Question: I have a fragment activity that contains a Fragment , the Fragment starts an Asynctask that downloads some data, I have implemented a callback method in my Fragment that updates some values in an adapter and a listview. The problem I have is the following: This is my onCreateView method(important part):
'''
public View onCreateView(LayoutInflater inflater, ViewGroup container, Bundle savedInstanceState) {
list=(PullToRefreshListView)v1.findViewById(R.id.listapull);
adapterList=new ListViewAdapter(secciones, mContext);
}
'''
when I rotate the device while the AsyncTask is running, the doInBackground() method keeps running, then on post execute it triggers the listener and starts the callback method in my fragment, this method has the old references of my adapter and my list view:

The fragment and its content are recreated when an orientation change happens and that is correct, but does anyone knows why the call back method is keeping the reference to the adapter and listview that where created before the orientation change?
I have a button that executes the asynctask like this:
'''
asyncRefresh = new PullRefreshTask(taskContext, mContext, secciones);
asyncRefresh.setUpdatePull2RefreshListener(this);
asyncRefresh.execute();
'''
If the user press the button the asyncTask will set old Fragment as the listener and when an orientation change occurs while the asynctask is running, I thought the activated callback method was the one from the newly created fragment method but I'm not sure anymore.
I have resolved my problem, as i said in my first edit the call back method was being called for the old fragment . so what I did was to save my asynctask in a variable in another class named "Info" and in on create view i did this:
'''
public View onCreateView(LayoutInflater inflater, ViewGroup container, Bundle savedInstanceState) {
list=(PullToRefreshListView)v1.findViewById(R.id.listapull);
adapterList=new ListViewAdapter(secciones, mContext);
PullRefreshTasktask task = Info.getAsyncTask();
asyncRefresh = task;
asyncRefresh.setUpdatePull2RefreshListener(this);
}
'''
This way I set the new reference of my fragment in my
> setUpdatePull2RefreshListener()
method of the running asynctask
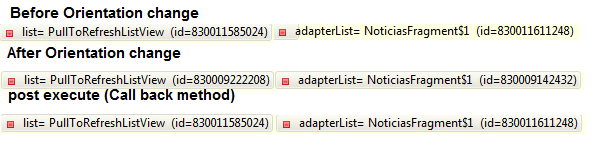
Answer: > ...does anyone knows why the call back method is keeping the reference
to the adapter and listview that where created before the orientation
change?
(This answer comes without knowing your callback implementation or how your 'AsyncTask' looks)
Why the callback shouldn't keep the reference to the old fragment? You set in that 'Button''s listener the 'Fragment' instance and then do the device rotation while the task runs. You don't have any code in your 'Fragment' that, as it is reconstructed after the configuration changes, will update the callback instance in your 'AsyncTask' to point to the new fragment. Depending on how you use that 'Fragment' you could use the <URL> from one of the Android engineers regarding this particular problem.